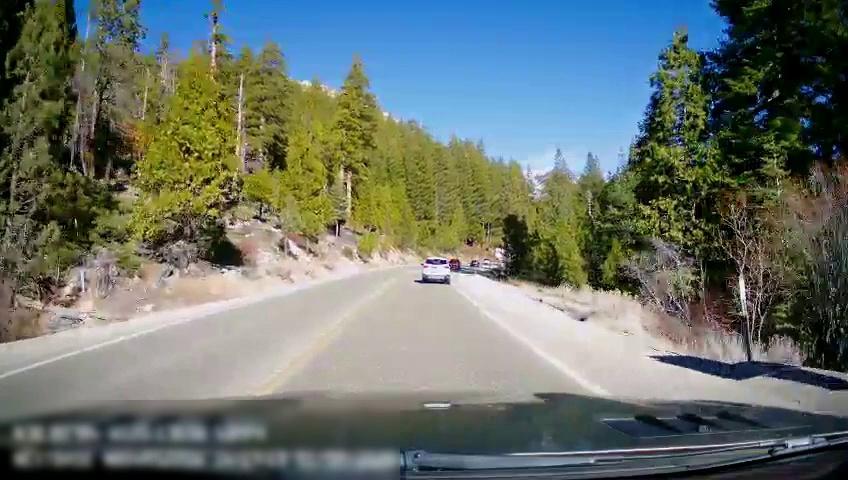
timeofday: Day
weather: Sunny
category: Drivable Space
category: Vehicles | SUV
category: Vehicles | SUV
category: Lanes | Opposite Lane
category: Lanes | Current Lane
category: Traffic | Signs